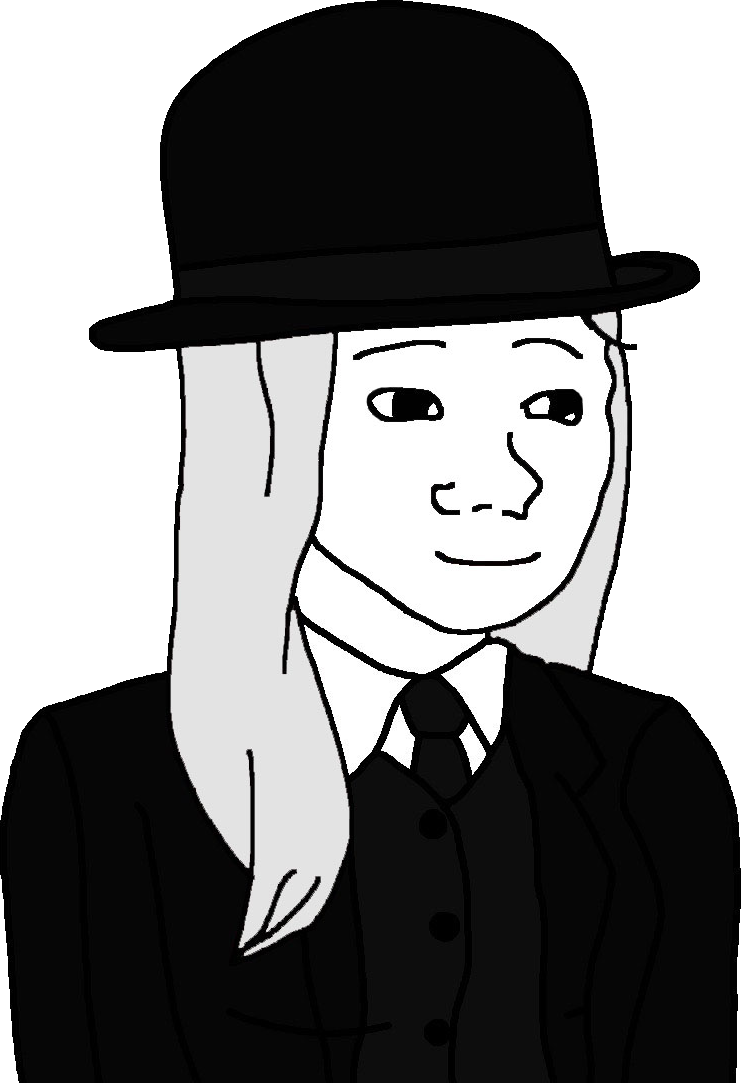
Label: 5_Trad_Wife